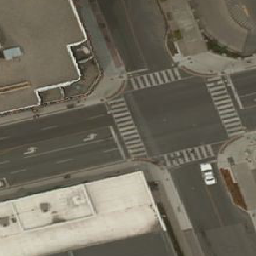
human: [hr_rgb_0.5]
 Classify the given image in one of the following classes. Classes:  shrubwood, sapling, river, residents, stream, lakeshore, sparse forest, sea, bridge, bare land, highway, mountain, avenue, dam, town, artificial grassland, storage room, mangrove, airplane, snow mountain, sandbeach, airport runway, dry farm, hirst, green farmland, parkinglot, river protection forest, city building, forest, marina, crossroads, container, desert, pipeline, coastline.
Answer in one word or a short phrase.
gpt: crossroads